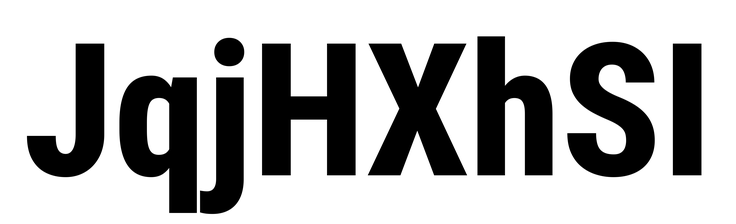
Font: Roboto_Condensed_ExtraBold